The image shows the envelope spectrum of a rolling-element bearing's vibration signal, with the characteristic fault frequencies (BPFO outer race, BPFI inner race, BSF ball, FTF cage) marked as reference lines. Diagnose the bearing from this image, choosing from: normal, inner_race, outer_race, ball.
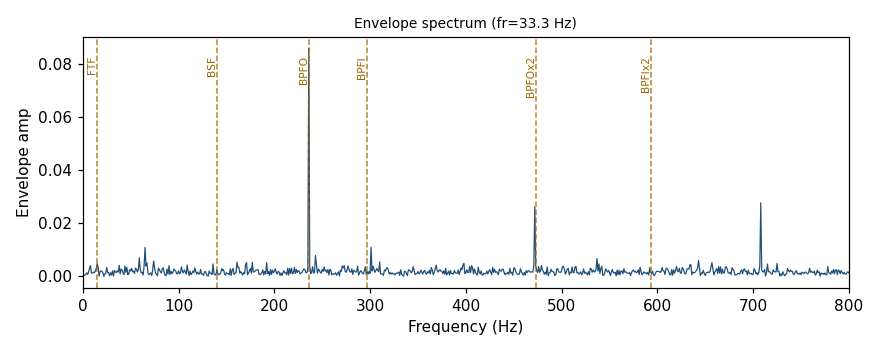
Answer: outer_race